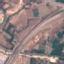
Land use / land cover class: Highway